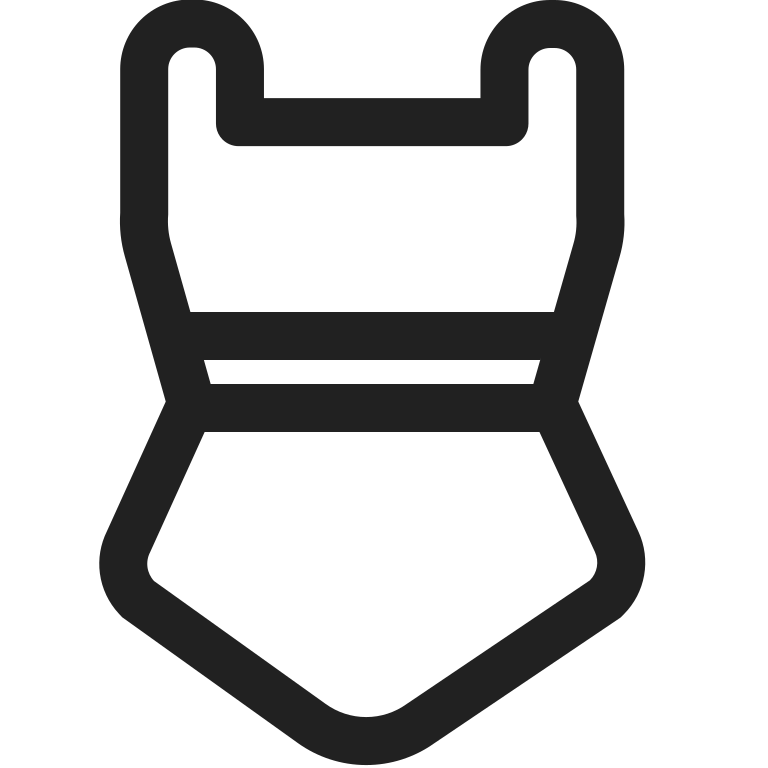
one piece swimsuit high contrast